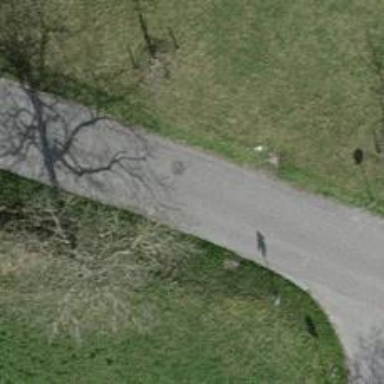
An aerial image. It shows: Unclassified road.